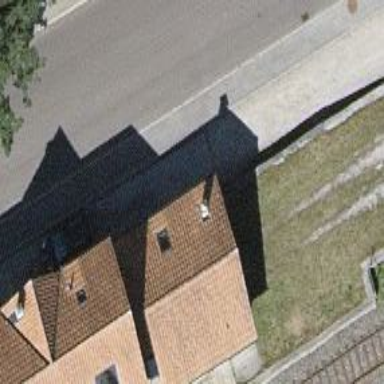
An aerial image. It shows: Building with ridge on the roof.